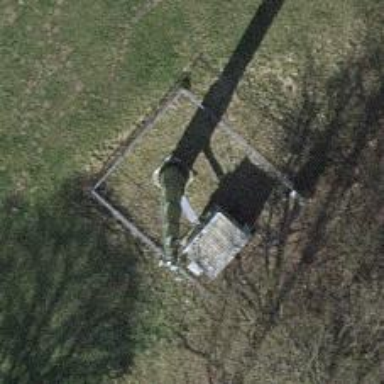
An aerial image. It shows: Communication tower.